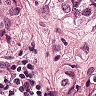
Metastatic tissue present: yes